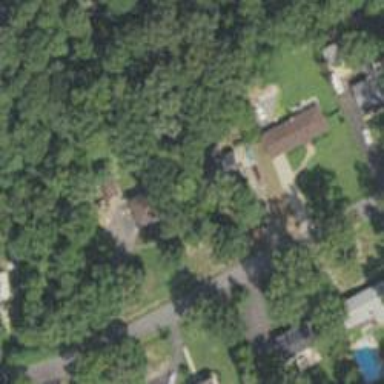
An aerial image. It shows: Driveway.